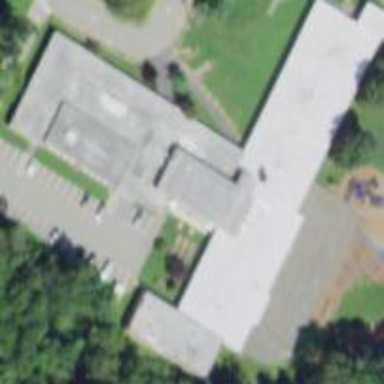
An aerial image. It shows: School building or complex.